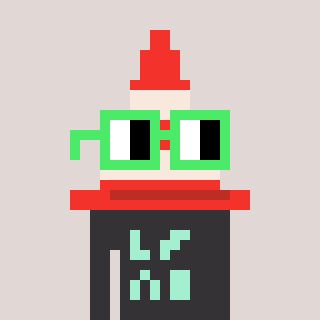
a pixel art character with square light green glasses, a cone-shaped head and a grayscale-colored body on a warm background